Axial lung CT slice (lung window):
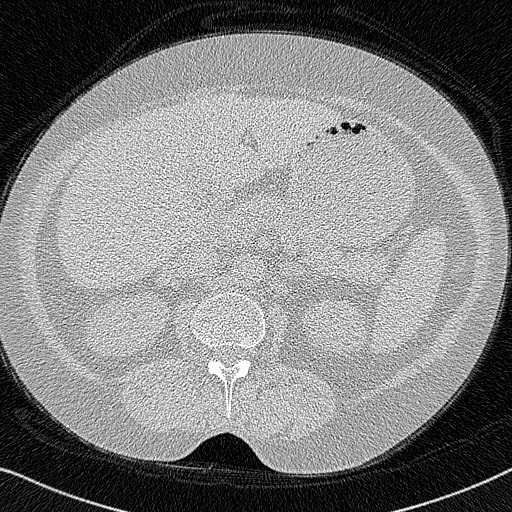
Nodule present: no